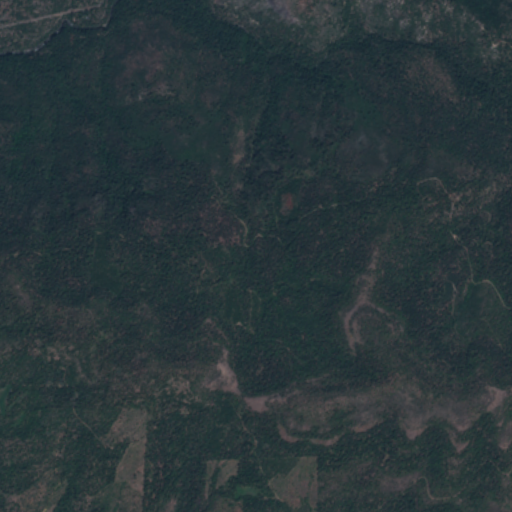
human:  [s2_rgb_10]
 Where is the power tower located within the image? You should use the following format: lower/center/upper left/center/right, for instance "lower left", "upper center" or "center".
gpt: The power tower is located in the upper left of the image.
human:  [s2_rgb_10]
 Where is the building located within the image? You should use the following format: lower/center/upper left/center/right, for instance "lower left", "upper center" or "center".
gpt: The building is located in the lower left of the image.
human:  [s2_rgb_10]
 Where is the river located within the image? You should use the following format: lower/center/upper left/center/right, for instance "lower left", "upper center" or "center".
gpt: The river is located in the upper left of the image.
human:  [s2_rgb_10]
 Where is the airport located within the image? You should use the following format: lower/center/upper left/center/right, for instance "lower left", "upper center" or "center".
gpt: There is no airport in the image.